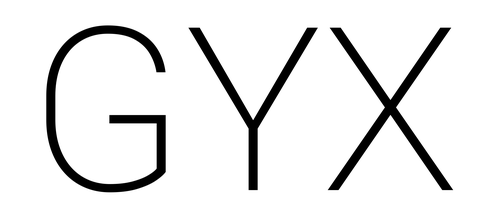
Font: Roboto_ExtraLight